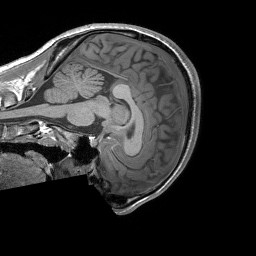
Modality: T1w
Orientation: sagittal